Question: I want to display the div tag from top of 'rest' div tag.
'Rest' div tag is like container. I want to display the menu on left side and want to display the 'heading' div tag on the margin-top of the rest tag.
In my layout I drawn 'menu' div in green color which is correct.I want to display the div tag 'heading' on the position where I marked in red box.But my problem is now it is displayed in the botton which i drawn it in blue colored box.

'''
.heading{
float:left;
margin-top:0px;
margin-left:170px;
height:25px;
width:79%;
background-color:#15317E;
}
.rest {
height: 685px;
background: -o-linear-gradient(bottom, #e5e3e3 5%, #ffffff 100%);
background: -webkit-gradient(linear, left top, left bottom, color-stop(0.05, #e5e3e3), color-stop(1, #ffffff));
background: -moz-linear-gradient(center top, #e5e3e3 5%, #ffffff 100%);
filter: progid: DXImageTransform.Microsoft.gradient(startColorstr="#e5e3e3", endColorstr="#ffffff");
background: -o-linear-gradient(top, #e5e3e3, ffffff);
background-color: #e5e3e3;
border: 1px solid #f9f2f2;
border-width: 0px 0px 0px 0px;
border-radius: 0px 0px 10px 10px;
text-align: left;
padding: 0px 7px;
}
.sidemenu {
float: left;
margin-top: 150px;
height: 250px;
width: 150px;
border: 1px solid #f9f2f2;
border-radius: 10px;
}
.content {
border-left: thick solid #f9f2f2;
}
hr {
margin: 0;
margin-left:170px;
width: 1px;
height: 660px;
border:0;
background: #fff;
}
.menu{
height: 45px;
width: 150px;
text-align:left;
margin-left:2px;
background: -o-linear-gradient(bottom, #e5e3e3 5%, #ffffff 100%);
background: -webkit-gradient(linear, left top, left bottom, color-stop(0.05, #e5e3e3), color-stop(1, #ffffff));
background: -moz-linear-gradient(center top, #e5e3e3 5%, #ffffff 100%);
filter: progid: DXImageTransform.Microsoft.gradient(startColorstr="#e5e3e3", endColorstr="#ffffff");
background: -o-linear-gradient(top, #e5e3e3, ffffff);
background-color: #e5e3e3;
border: 1px solid #f9f2f2;
border-width: 0px 0px 0px 0px;
border-radius: 0px 0px 10px 10px;
text-align: left;
padding: 0px 7px;
}
'''
'''
<div class="rest">
<div class="side">
<div class="sidemenu">
<div class="1 menu">
<a href="admin_dashboard.php" class="astext">Profile</a>
</div> <!--End of menu1 -->
<div class="2 menu">
<a href="clients.php" class="astext">Clients</a>
</div> <!--End of menu 2-->
<div class="3 menu">
<a href="employees.php" class="astext">Employees</a>
</div> <!--End of menu 3-->
<div class="menu 4">
<a href="admin_file_view.php" class="astext">Documents</a>
</div> <!--End of menu 4-->
</div> <!--End of side menu -->
</div> <!--End of side div -->
<hr>
<div class="heading" >
</div> <!-- End of heading div -->
<div class="content">
</div> <!--End of content -->
</div> <!--End of rest div -->
'''
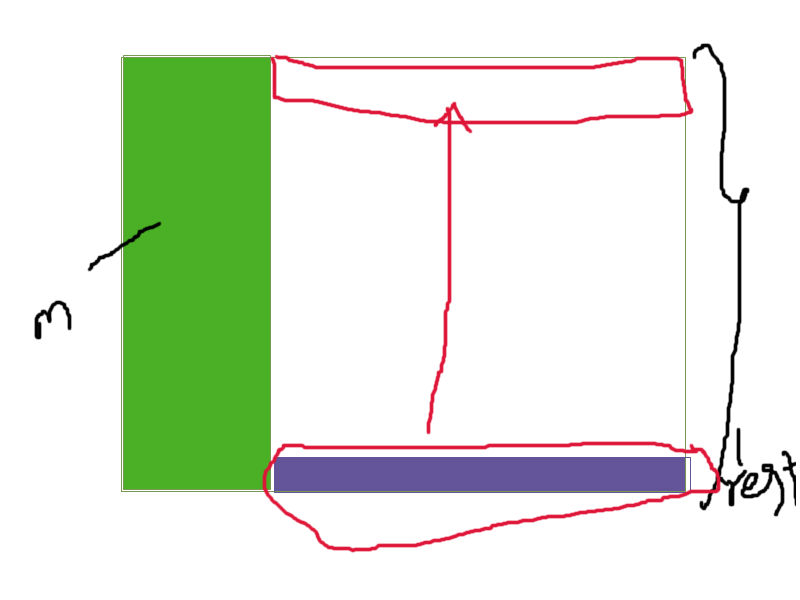
Answer: Replace your .heading, hr and add new css .side class. I think that it will be solved.
'''
.heading{
float: left;
margin-top: 0px;
margin-left: 0px;
height: 25px;
width: 66%;
background-color: #15317E;
}
.side{
width: 33%;
float: left;
display: inline-block;
}
hr {
margin: 0;
width: 1px;
height: 660px;
border: 0;
background: #fff;
float: left;
}
'''
<URL>